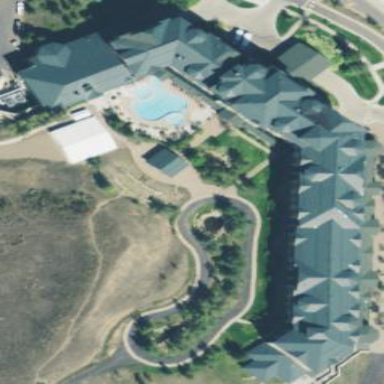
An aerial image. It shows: Hotel building.